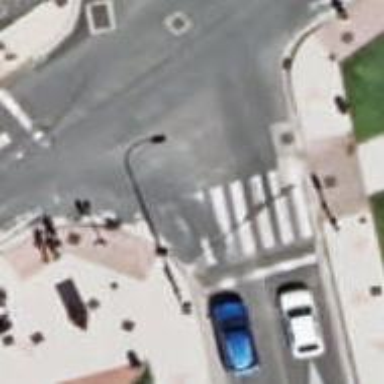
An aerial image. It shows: Road crossing with traffic signals.